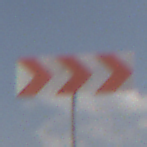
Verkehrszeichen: RichtungstafelnInKurvenGrossLinks
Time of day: Midday
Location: Outdoor (Nature)
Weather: PartlyCloudy
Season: NotSpecified
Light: Natural